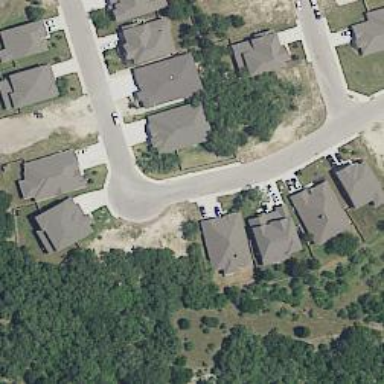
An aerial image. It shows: Asphalt road in residential area.